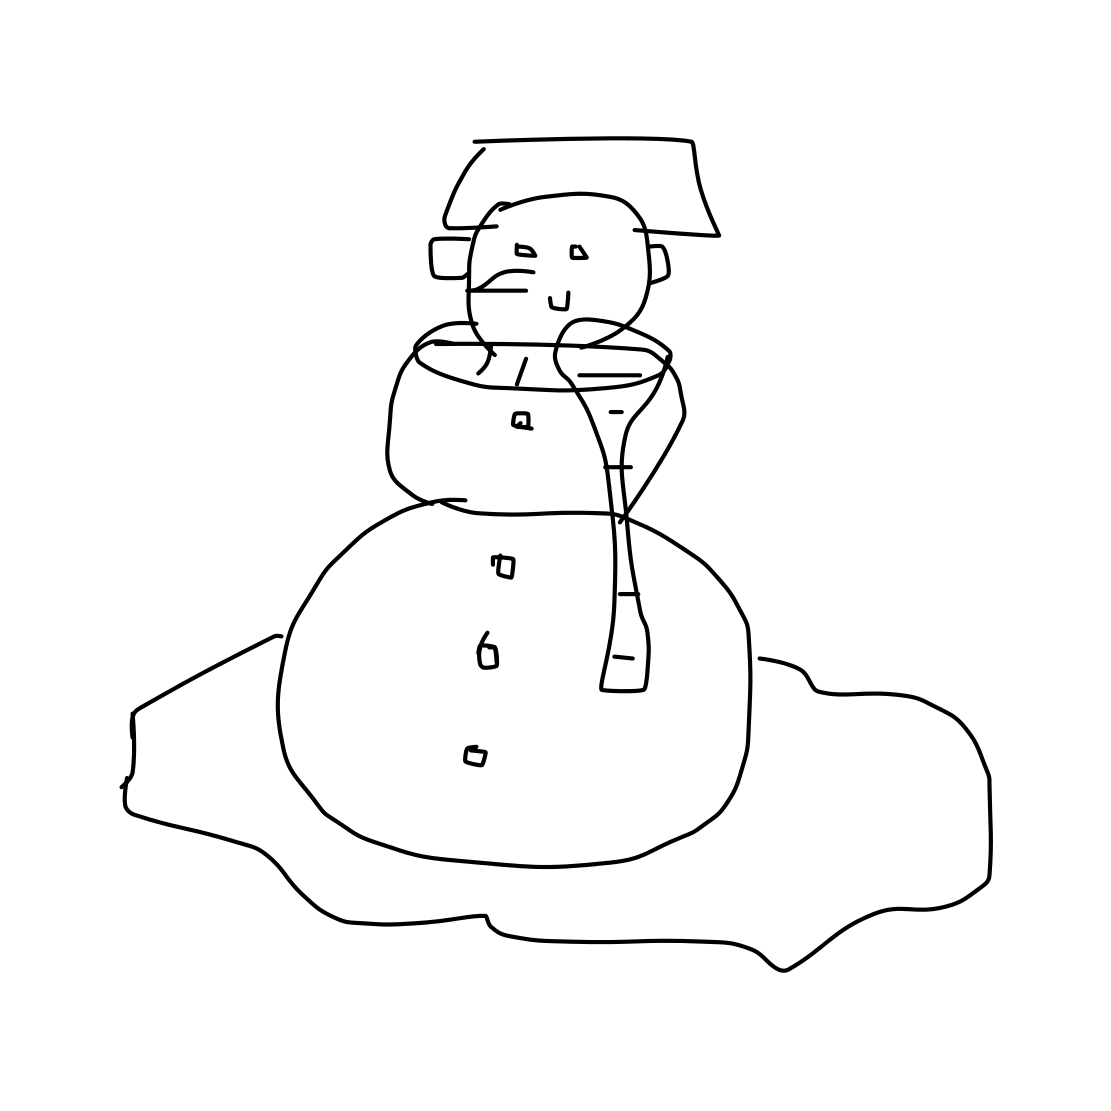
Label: snowman